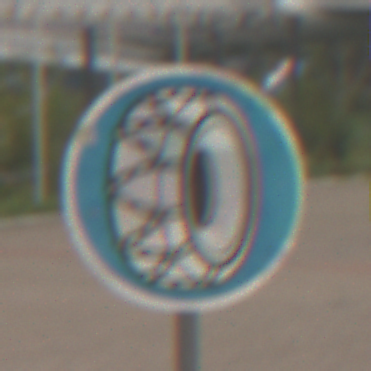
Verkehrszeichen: SchneekettenVorgeschrieben
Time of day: MorningAfternoon
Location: Outdoor (Suburban)
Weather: Overcast
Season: NotSpecified
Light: Natural